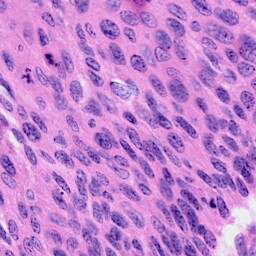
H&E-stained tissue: Cervix